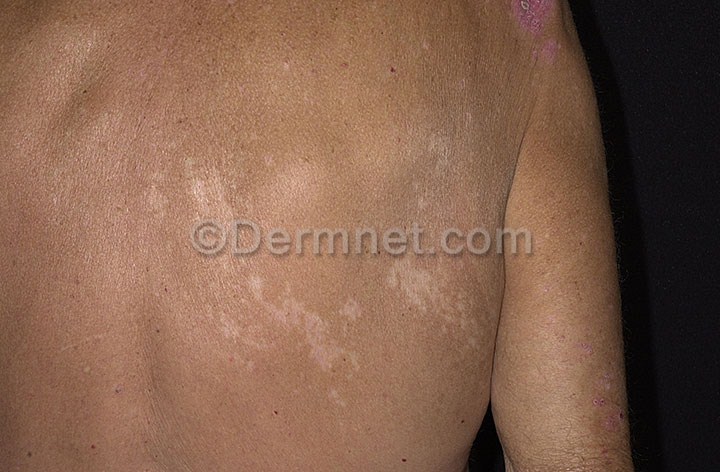
Disease: Warts Molluscum and other Viral Infections